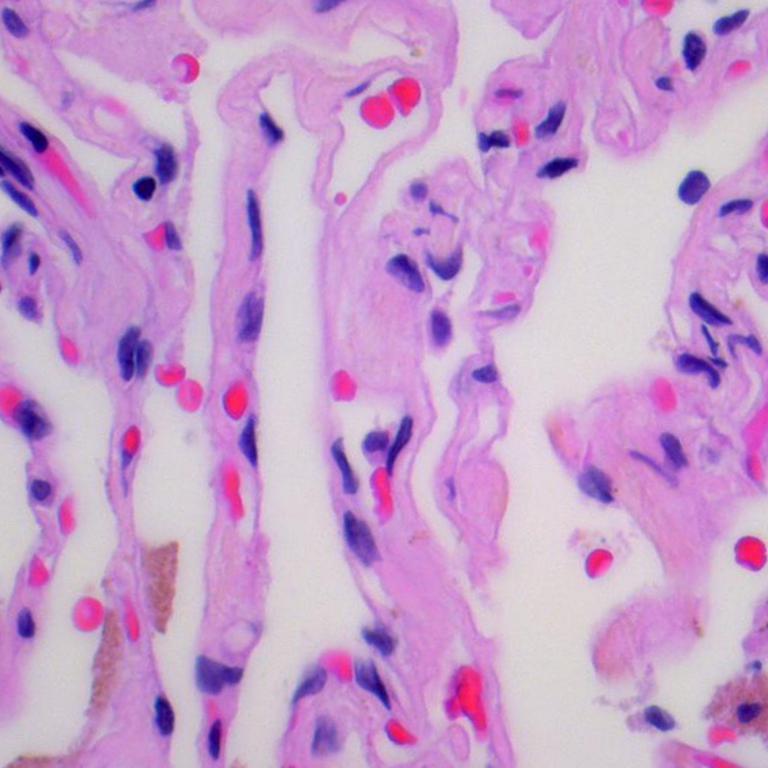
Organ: lung
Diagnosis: benign